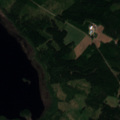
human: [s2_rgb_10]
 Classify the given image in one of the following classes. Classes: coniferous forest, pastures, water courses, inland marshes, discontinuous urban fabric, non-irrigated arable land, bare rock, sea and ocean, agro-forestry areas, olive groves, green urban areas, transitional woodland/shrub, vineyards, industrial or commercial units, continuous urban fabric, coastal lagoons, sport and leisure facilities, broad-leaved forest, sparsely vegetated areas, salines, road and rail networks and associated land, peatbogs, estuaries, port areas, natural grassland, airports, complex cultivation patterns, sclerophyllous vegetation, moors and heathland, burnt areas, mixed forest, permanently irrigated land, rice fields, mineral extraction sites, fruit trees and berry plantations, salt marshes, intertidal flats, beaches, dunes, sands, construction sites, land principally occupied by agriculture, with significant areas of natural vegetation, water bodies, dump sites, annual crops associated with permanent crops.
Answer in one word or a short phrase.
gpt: broad-leaved forest, coniferous forest, mixed forest, water bodies